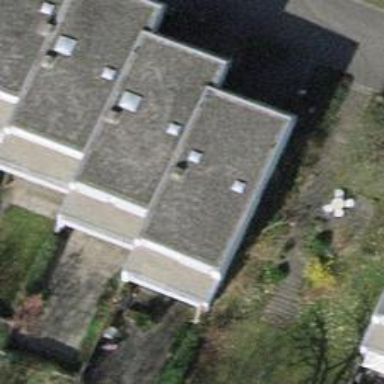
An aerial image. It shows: Terrace building.